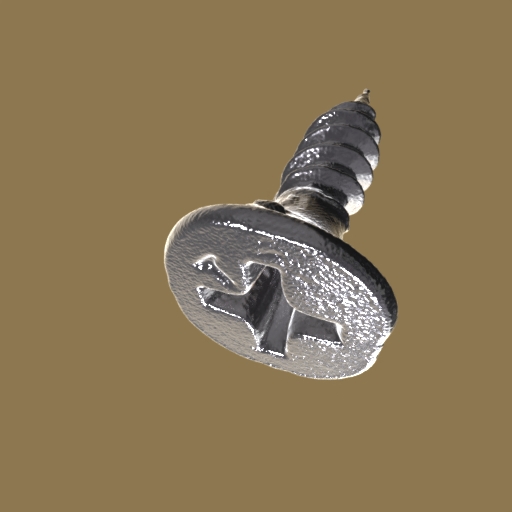
Label: screw